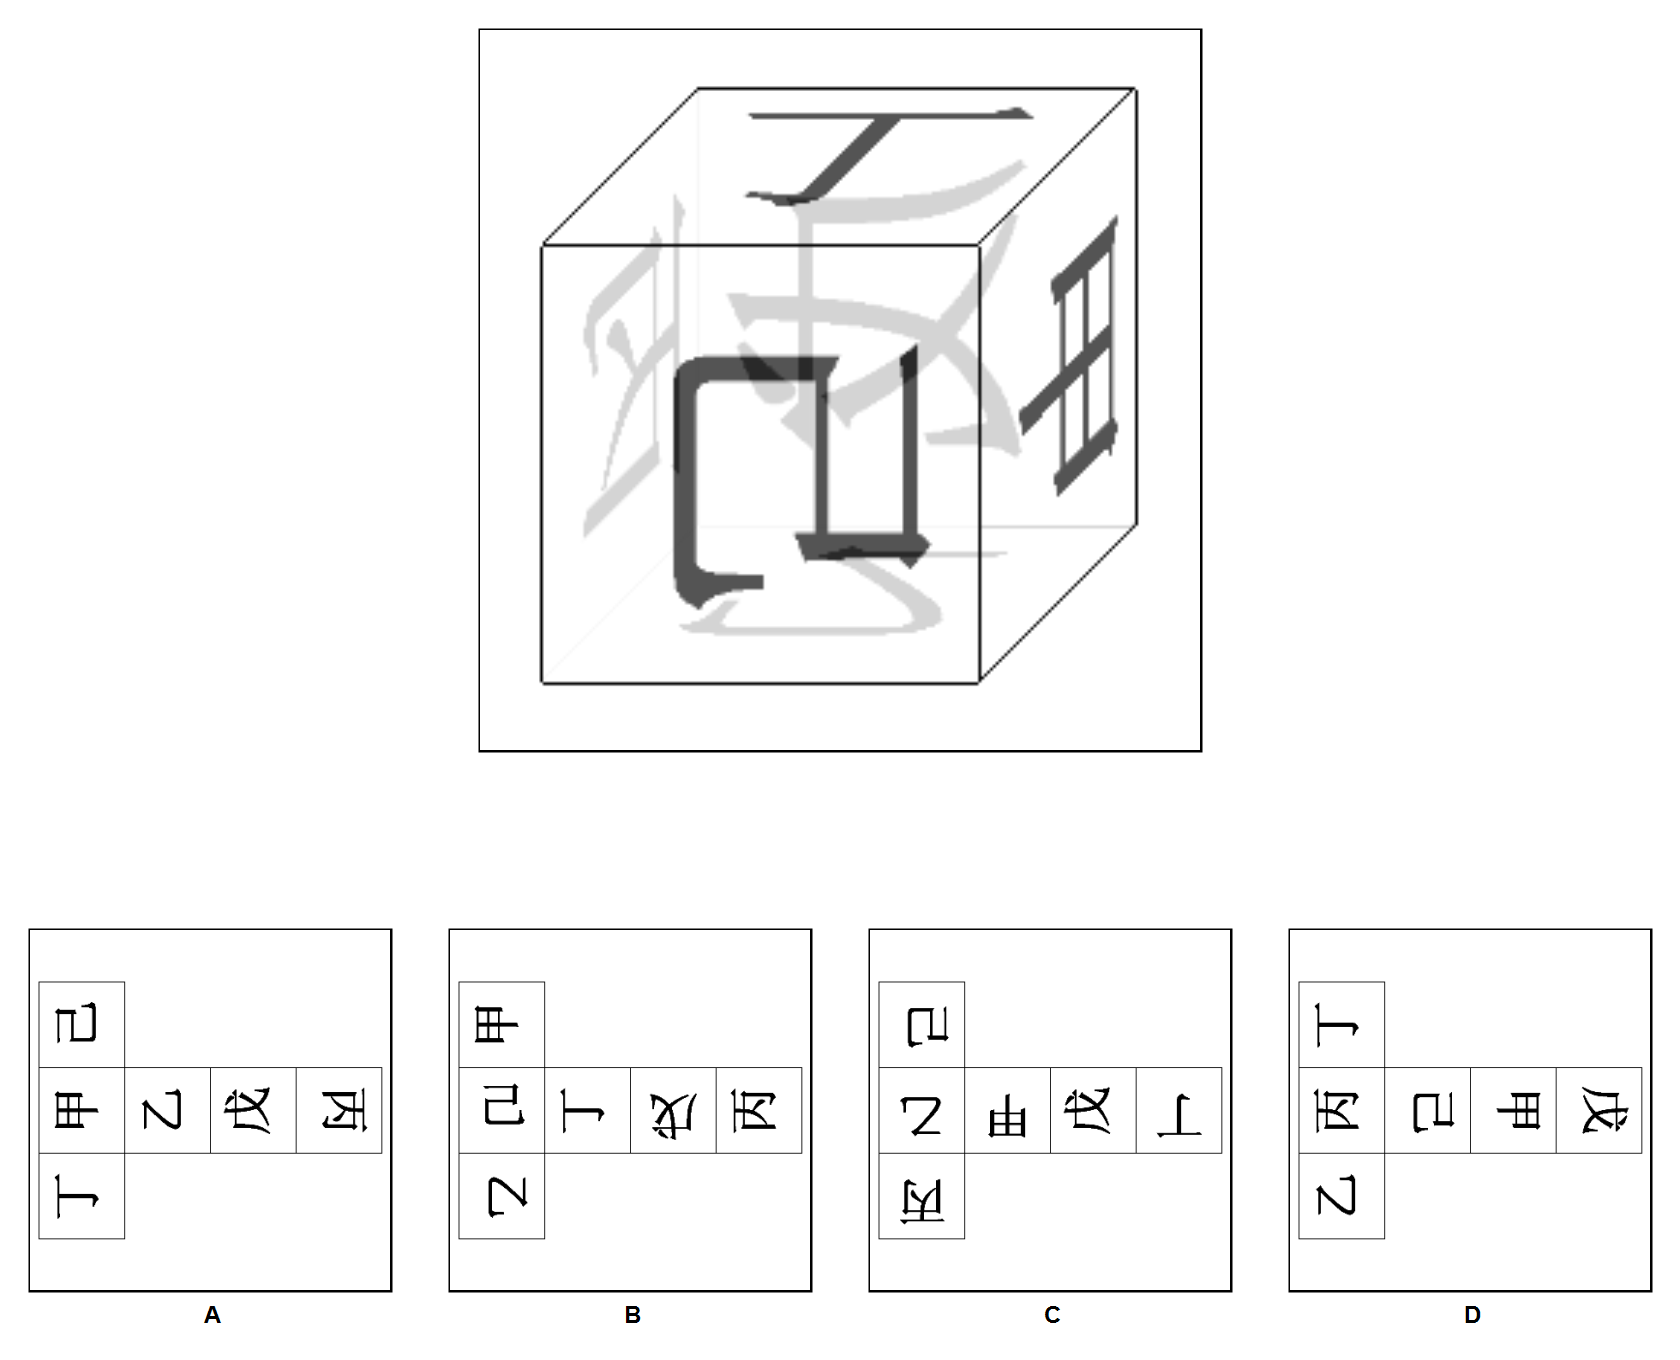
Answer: D